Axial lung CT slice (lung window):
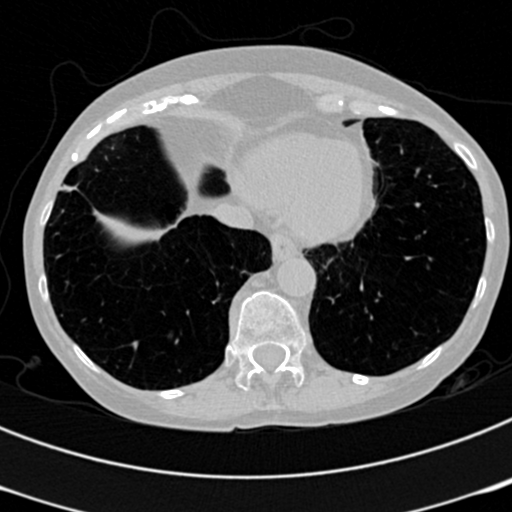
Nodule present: no